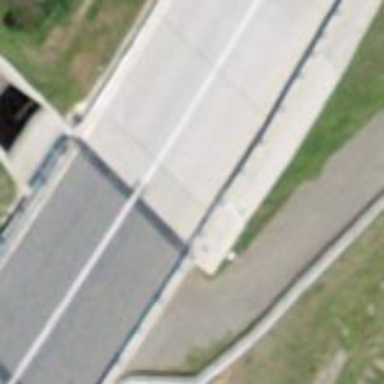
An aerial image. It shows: Primary highway bridge with asphalt surface.